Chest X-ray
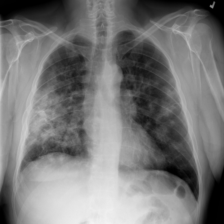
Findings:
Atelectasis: negative
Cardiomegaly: negative
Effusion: negative
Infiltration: positive
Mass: negative
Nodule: negative
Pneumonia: negative
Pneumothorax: positive
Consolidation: negative
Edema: negative
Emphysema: positive
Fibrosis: negative
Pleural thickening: negative
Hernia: negative